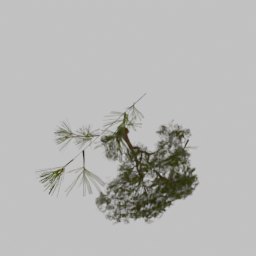
Label: nature